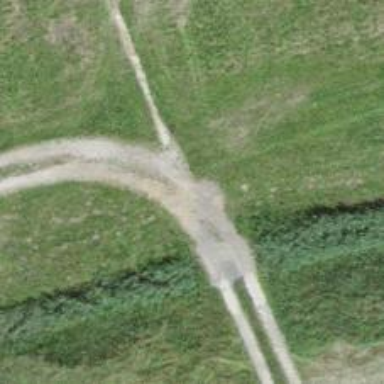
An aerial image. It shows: Compacted path.